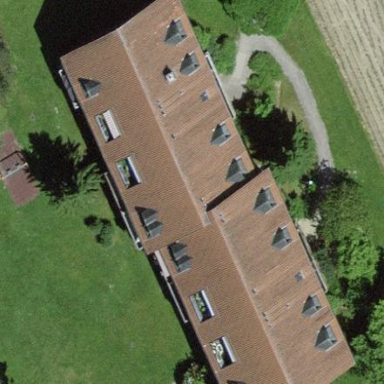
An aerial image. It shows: Gabled apartments building with roof tiles.